Field crop: maize
Growth stage: 2
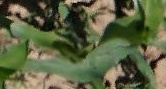
Species: maize